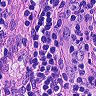
Metastatic tissue present: no